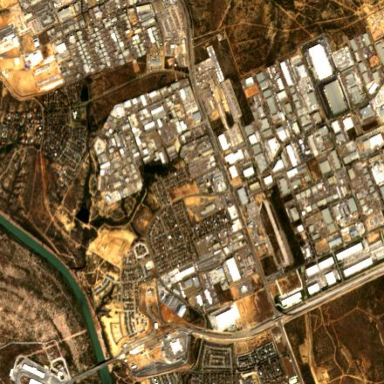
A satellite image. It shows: Industrial area used for distribution.